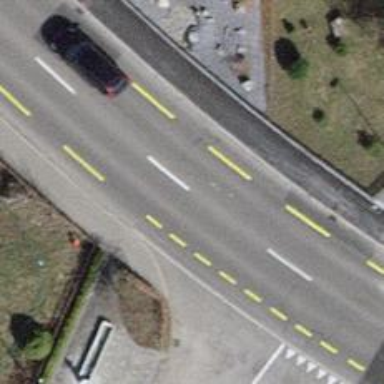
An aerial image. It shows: Secondary road with asphalt surface and designated cycle lane.